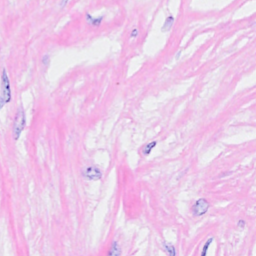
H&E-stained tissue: Breast